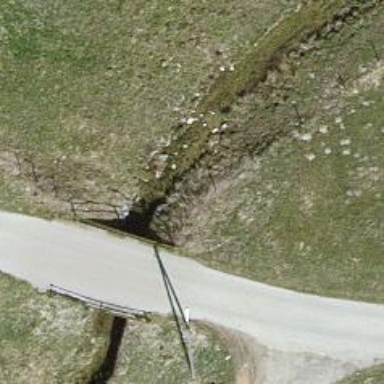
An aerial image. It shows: Culvert tunnel.